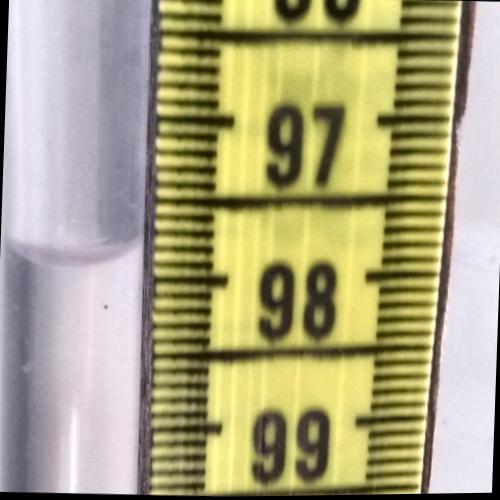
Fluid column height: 97.9 cm